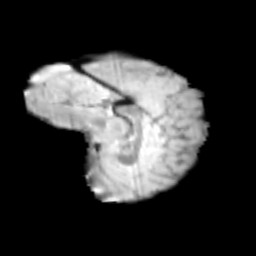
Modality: T2w
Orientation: sagittal
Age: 10
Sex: female
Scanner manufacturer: siemens
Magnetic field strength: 3 T
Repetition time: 3.8 s
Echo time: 0.07 s